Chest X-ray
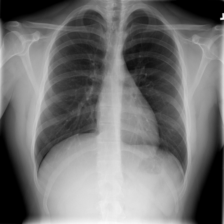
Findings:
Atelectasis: negative
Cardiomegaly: negative
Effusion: negative
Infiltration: negative
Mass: negative
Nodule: negative
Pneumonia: negative
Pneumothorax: negative
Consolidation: negative
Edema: negative
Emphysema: negative
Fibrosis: negative
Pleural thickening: negative
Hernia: negative